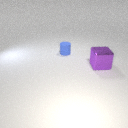
small blue rubber cylinder behind large purple metal cube